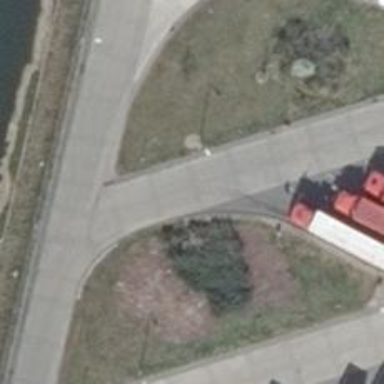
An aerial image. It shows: Asphalt road designated for service vehicles.